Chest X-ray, AP view. Patient: 51 years old, sex M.
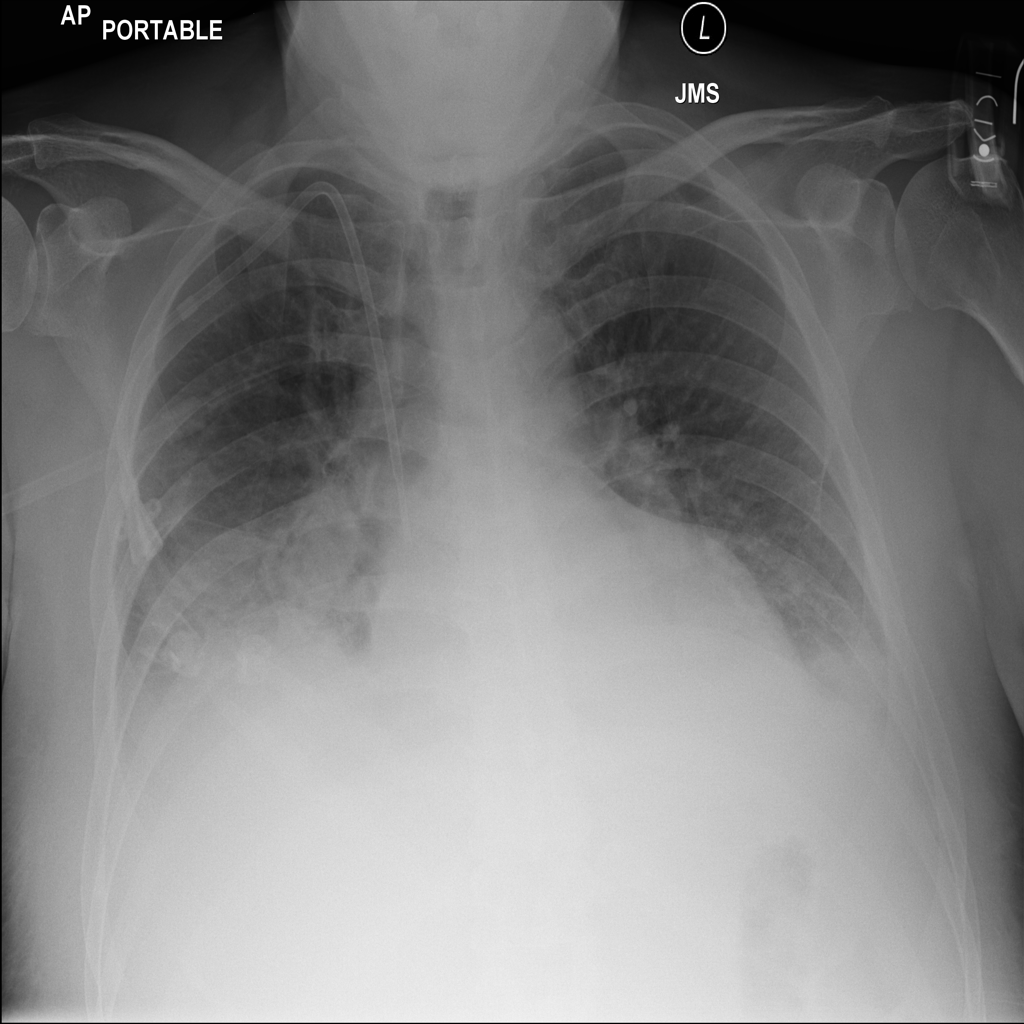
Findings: No Finding